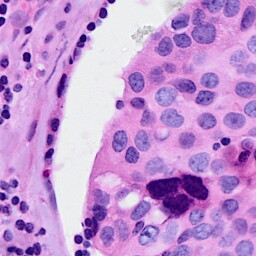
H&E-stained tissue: Breast